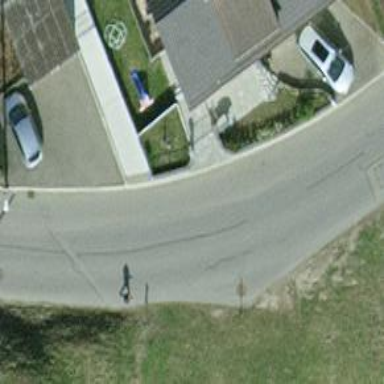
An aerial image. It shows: Tertiary road with asphalt surface.